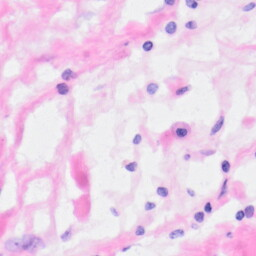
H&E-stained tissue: Kidney